Question: I need some help.
I'm trying to add a "preview" button in the updateOperation, so I have the following content:
'''
public function setupUpdateOperation()
{
$this->crud->setUpdateContentClass('col-md-12');
$this->setupCreateOperation('update');
$this->crud->addButtonFromView('line', 'preview', 'preview', 'beginning');
}
'''
but the button doesn't appear at all, I have also created the blade file within this directory: 'vendor/backpack/crud/buttons/preview.blade.php', which have this content:
'''
<a href="/intranet/{{ $entry->slug }}?preview=1">
<i class='fa fa-list'></i>Preview
</a>
'''
Essentially, I need to add a button near "Annulla":

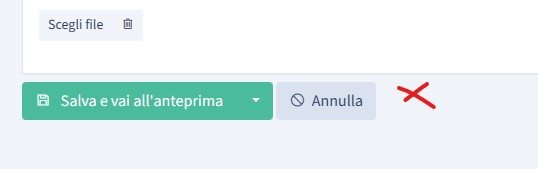
Answer: There is no built-in way to add buttons after the "Cancel" button. But you can:
(A) , with your own custom JS, that adds that button to the right container. You can use <URL> for that, and you should push the widget to the 'after_content' widget section, which is the default, so it will be:
'''
Widget::add()->type('script')->content('path/to/your/public/script.js');
'''
(B) 'form_save_buttons', and add that button there. That will make the change for ALL forms, for ALL entities. But this will also mean you no longer get updates for that file, from Backpack. You've overridden it. You can do that using:
'''
php artisan backpack:publish crud/inc/form_save_buttons
'''
I heavily recommend you do Option A, because that one doesn't have any downsides.